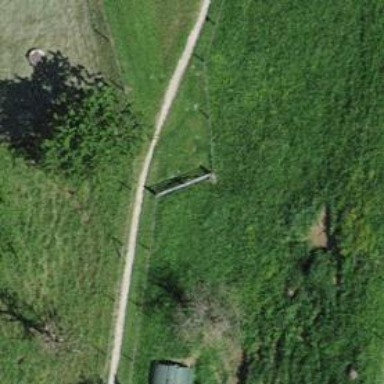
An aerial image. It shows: Pebblestone path with grade2 tracktype.